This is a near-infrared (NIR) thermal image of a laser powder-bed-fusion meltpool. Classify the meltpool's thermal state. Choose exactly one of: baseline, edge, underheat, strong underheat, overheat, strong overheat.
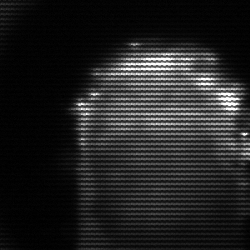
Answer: baseline